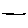
Label: line